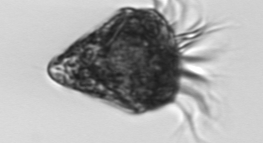
Label: Strombidium_morphotype2